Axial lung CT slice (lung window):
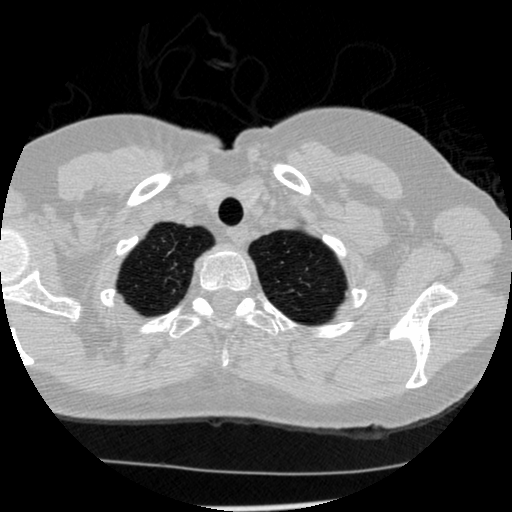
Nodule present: no